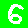
Digit: 6